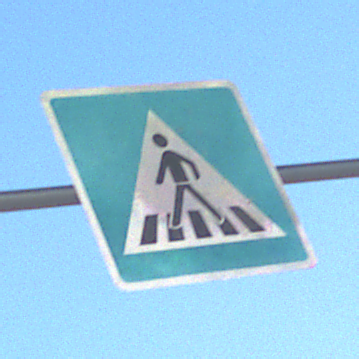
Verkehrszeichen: FussgaengerueberwegRechts
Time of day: SunriseSunset
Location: Outdoor (Suburban)
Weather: PartlyCloudy
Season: Winter
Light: Natural